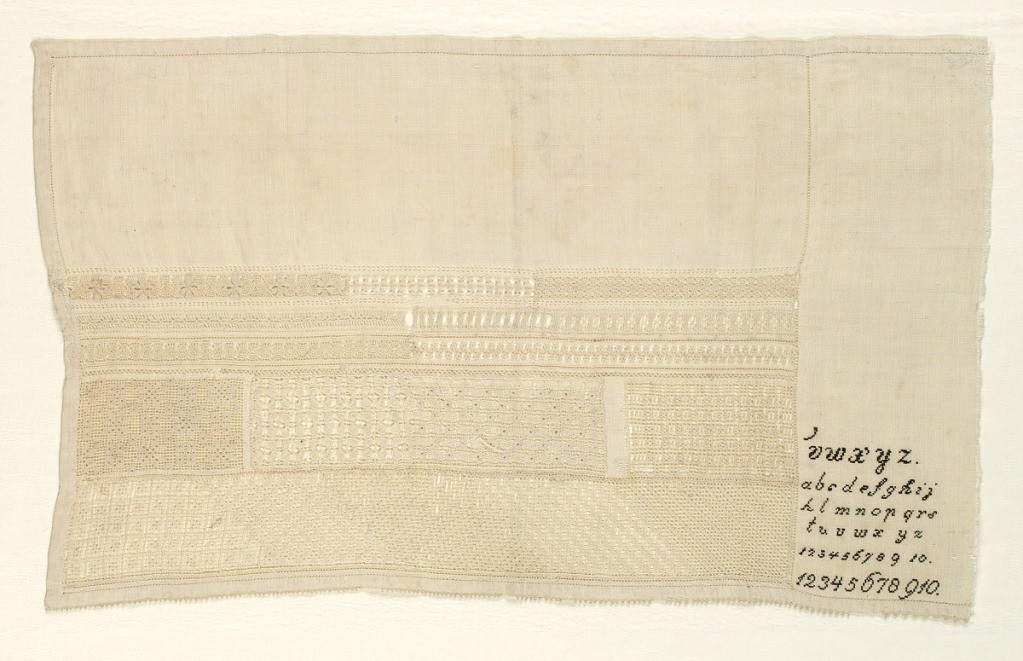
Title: Sampler
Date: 19th century
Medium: cotton embroidery on linen foundation Technique: embroidered in cross stitches and deflected element work with overcasting on plain weave foundation
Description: Bands of withdrawn element work pattern with alphabet and numerals at lower right.